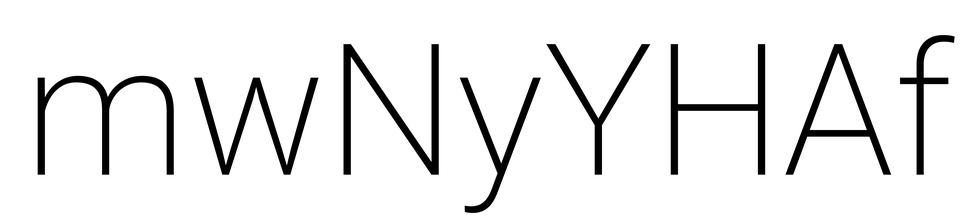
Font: Roboto_ExtraLight